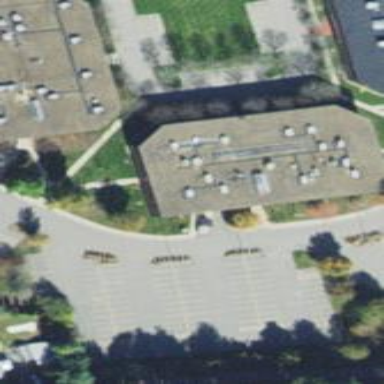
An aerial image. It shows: Office building.